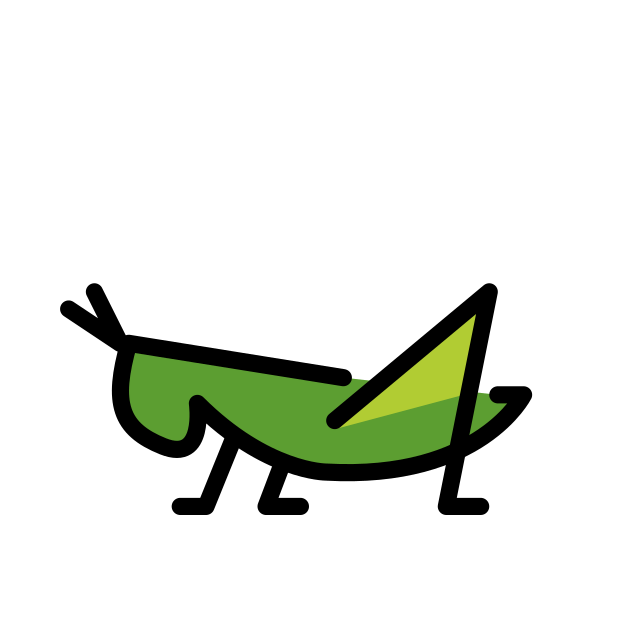
Emoji: 🦗
Name: cricket
Unicode: 0x1f997